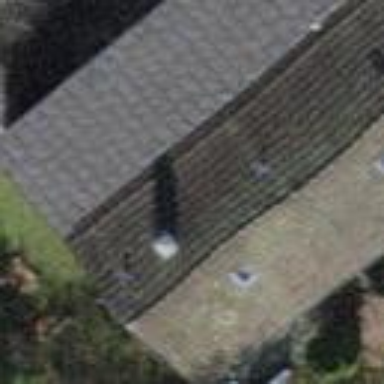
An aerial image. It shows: Building with tiled roof.